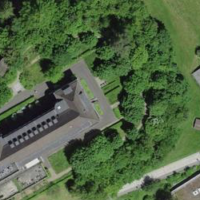
EUNIS habitat code: 55
Species observed at this site:
Phoenicurus ochruros